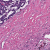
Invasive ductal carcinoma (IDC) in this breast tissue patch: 1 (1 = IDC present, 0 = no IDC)